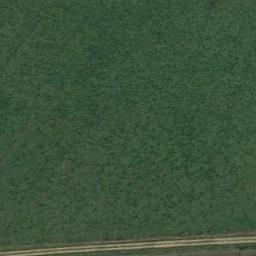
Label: meadow